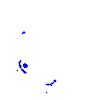
Particle: proton